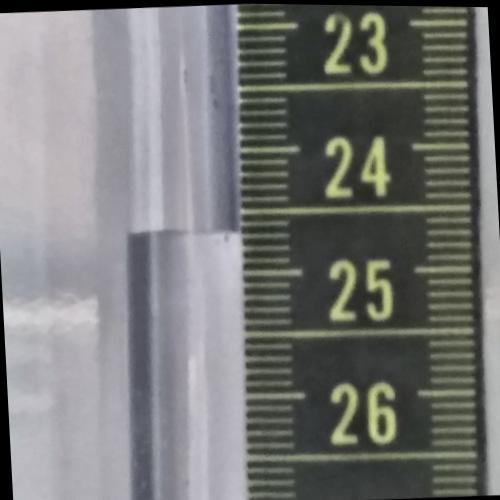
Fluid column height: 24.7 cm